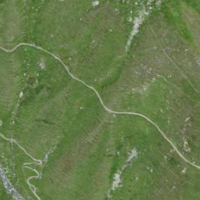
EUNIS habitat code: 26
Species observed at this site:
Campanula barbata
Juncus jacquinii
Gentiana bavarica
Bistorta vivipara
Botrychium lunaria